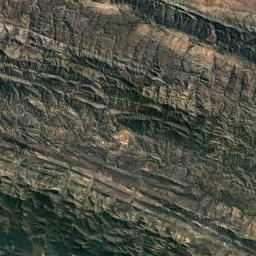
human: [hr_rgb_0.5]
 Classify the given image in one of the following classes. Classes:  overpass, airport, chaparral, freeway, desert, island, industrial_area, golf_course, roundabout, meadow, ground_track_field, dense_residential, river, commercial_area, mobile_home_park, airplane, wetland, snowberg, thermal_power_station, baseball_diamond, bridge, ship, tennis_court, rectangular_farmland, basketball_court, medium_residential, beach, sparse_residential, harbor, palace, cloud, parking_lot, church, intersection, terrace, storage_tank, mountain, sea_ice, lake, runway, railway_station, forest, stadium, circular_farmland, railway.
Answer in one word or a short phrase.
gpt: mountain